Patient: sex M, age 60
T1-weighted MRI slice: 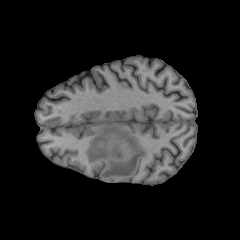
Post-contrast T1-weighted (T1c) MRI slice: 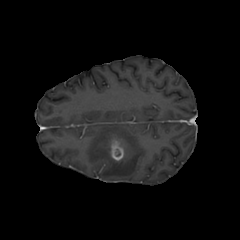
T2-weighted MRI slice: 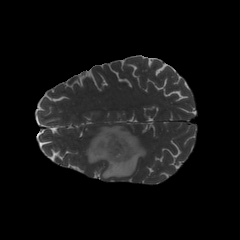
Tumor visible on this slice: yes
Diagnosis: Glioblastoma, IDH-wildtype
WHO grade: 4